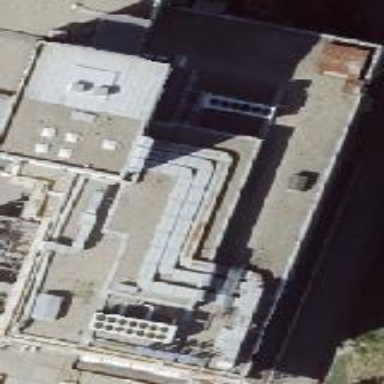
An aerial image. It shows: Part of building.